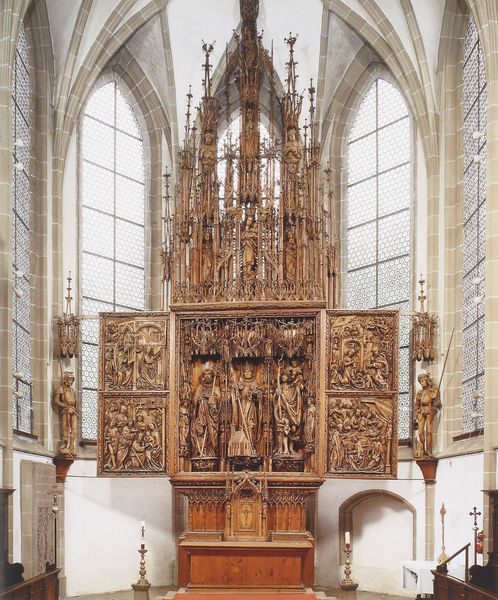
Titel: Kefermarkt, Hochaltar der Pfarrkirche St. Wolfgang
Künstler: Meister von Kefermarkt
Standort: Kefermarkt, Pfarrkirche St. Wolfgang (EU - AUT)
Schlagwörter: flügel, weiß, fenster, holz, raum, barock, natur, kirche, gotik, figuren, kerzen, österreich, altar, hochaltar, schnitzerei, skulpturen, heilige, gothik, maria, christentum, geschnitzt, retabel, schnitzaltar, braunh, wolfegg